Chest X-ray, AP view. Patient: 19 years old, sex M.
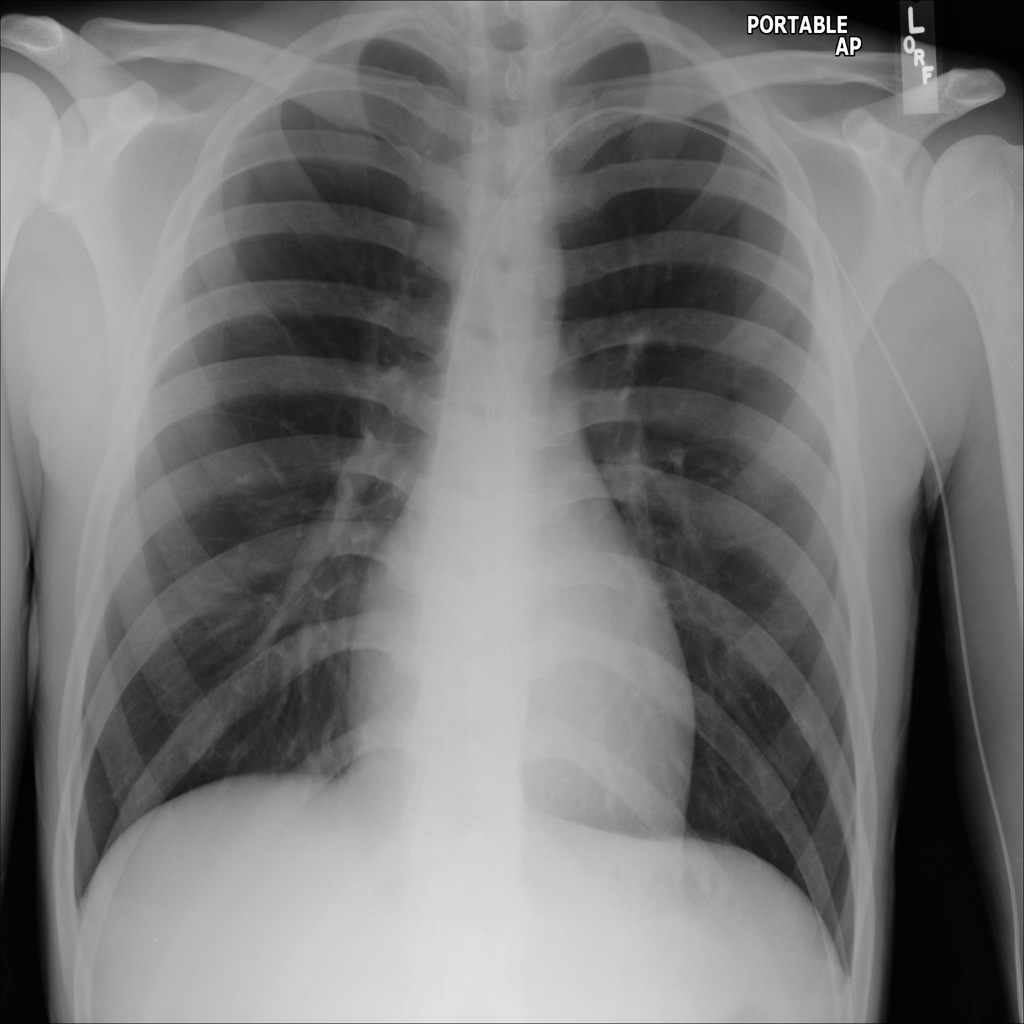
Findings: No Finding